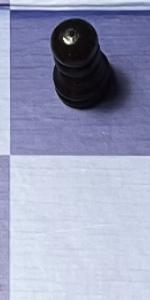
Label: Empty